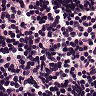
Metastatic tissue present: no